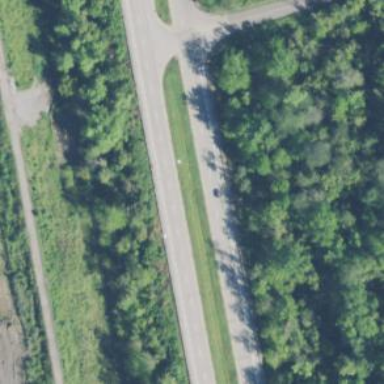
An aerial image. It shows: Trunk highway with expressway features.